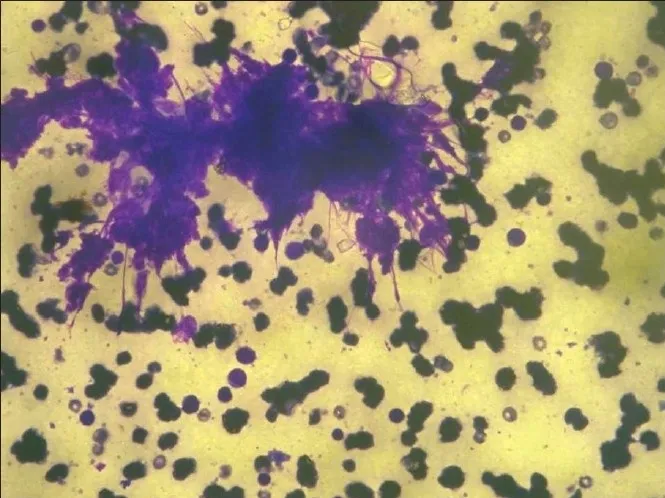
FNAC from temporal swelling showing clumped blast cells with an occasional signal blast cell (May Grunwald Geimsa stain, 20x).
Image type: pathology (giemsa)